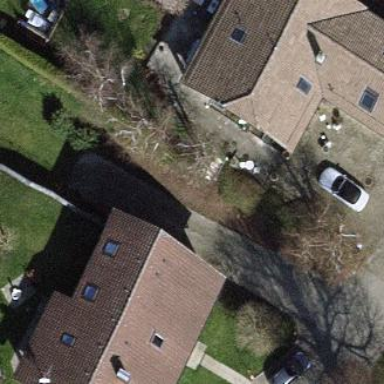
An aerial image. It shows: Simple house.